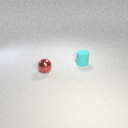
small cyan rubber cylinder to the right of small red metal sphere